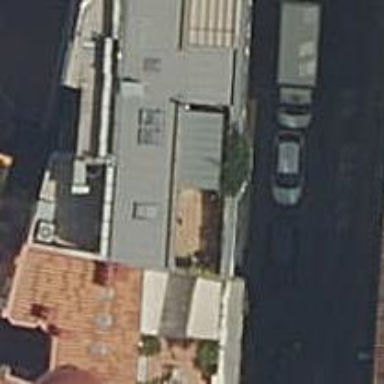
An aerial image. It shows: Restaurant.